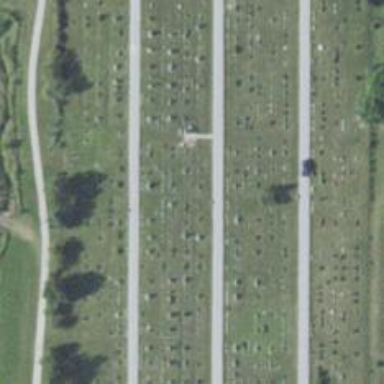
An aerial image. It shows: Cemetery.